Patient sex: F
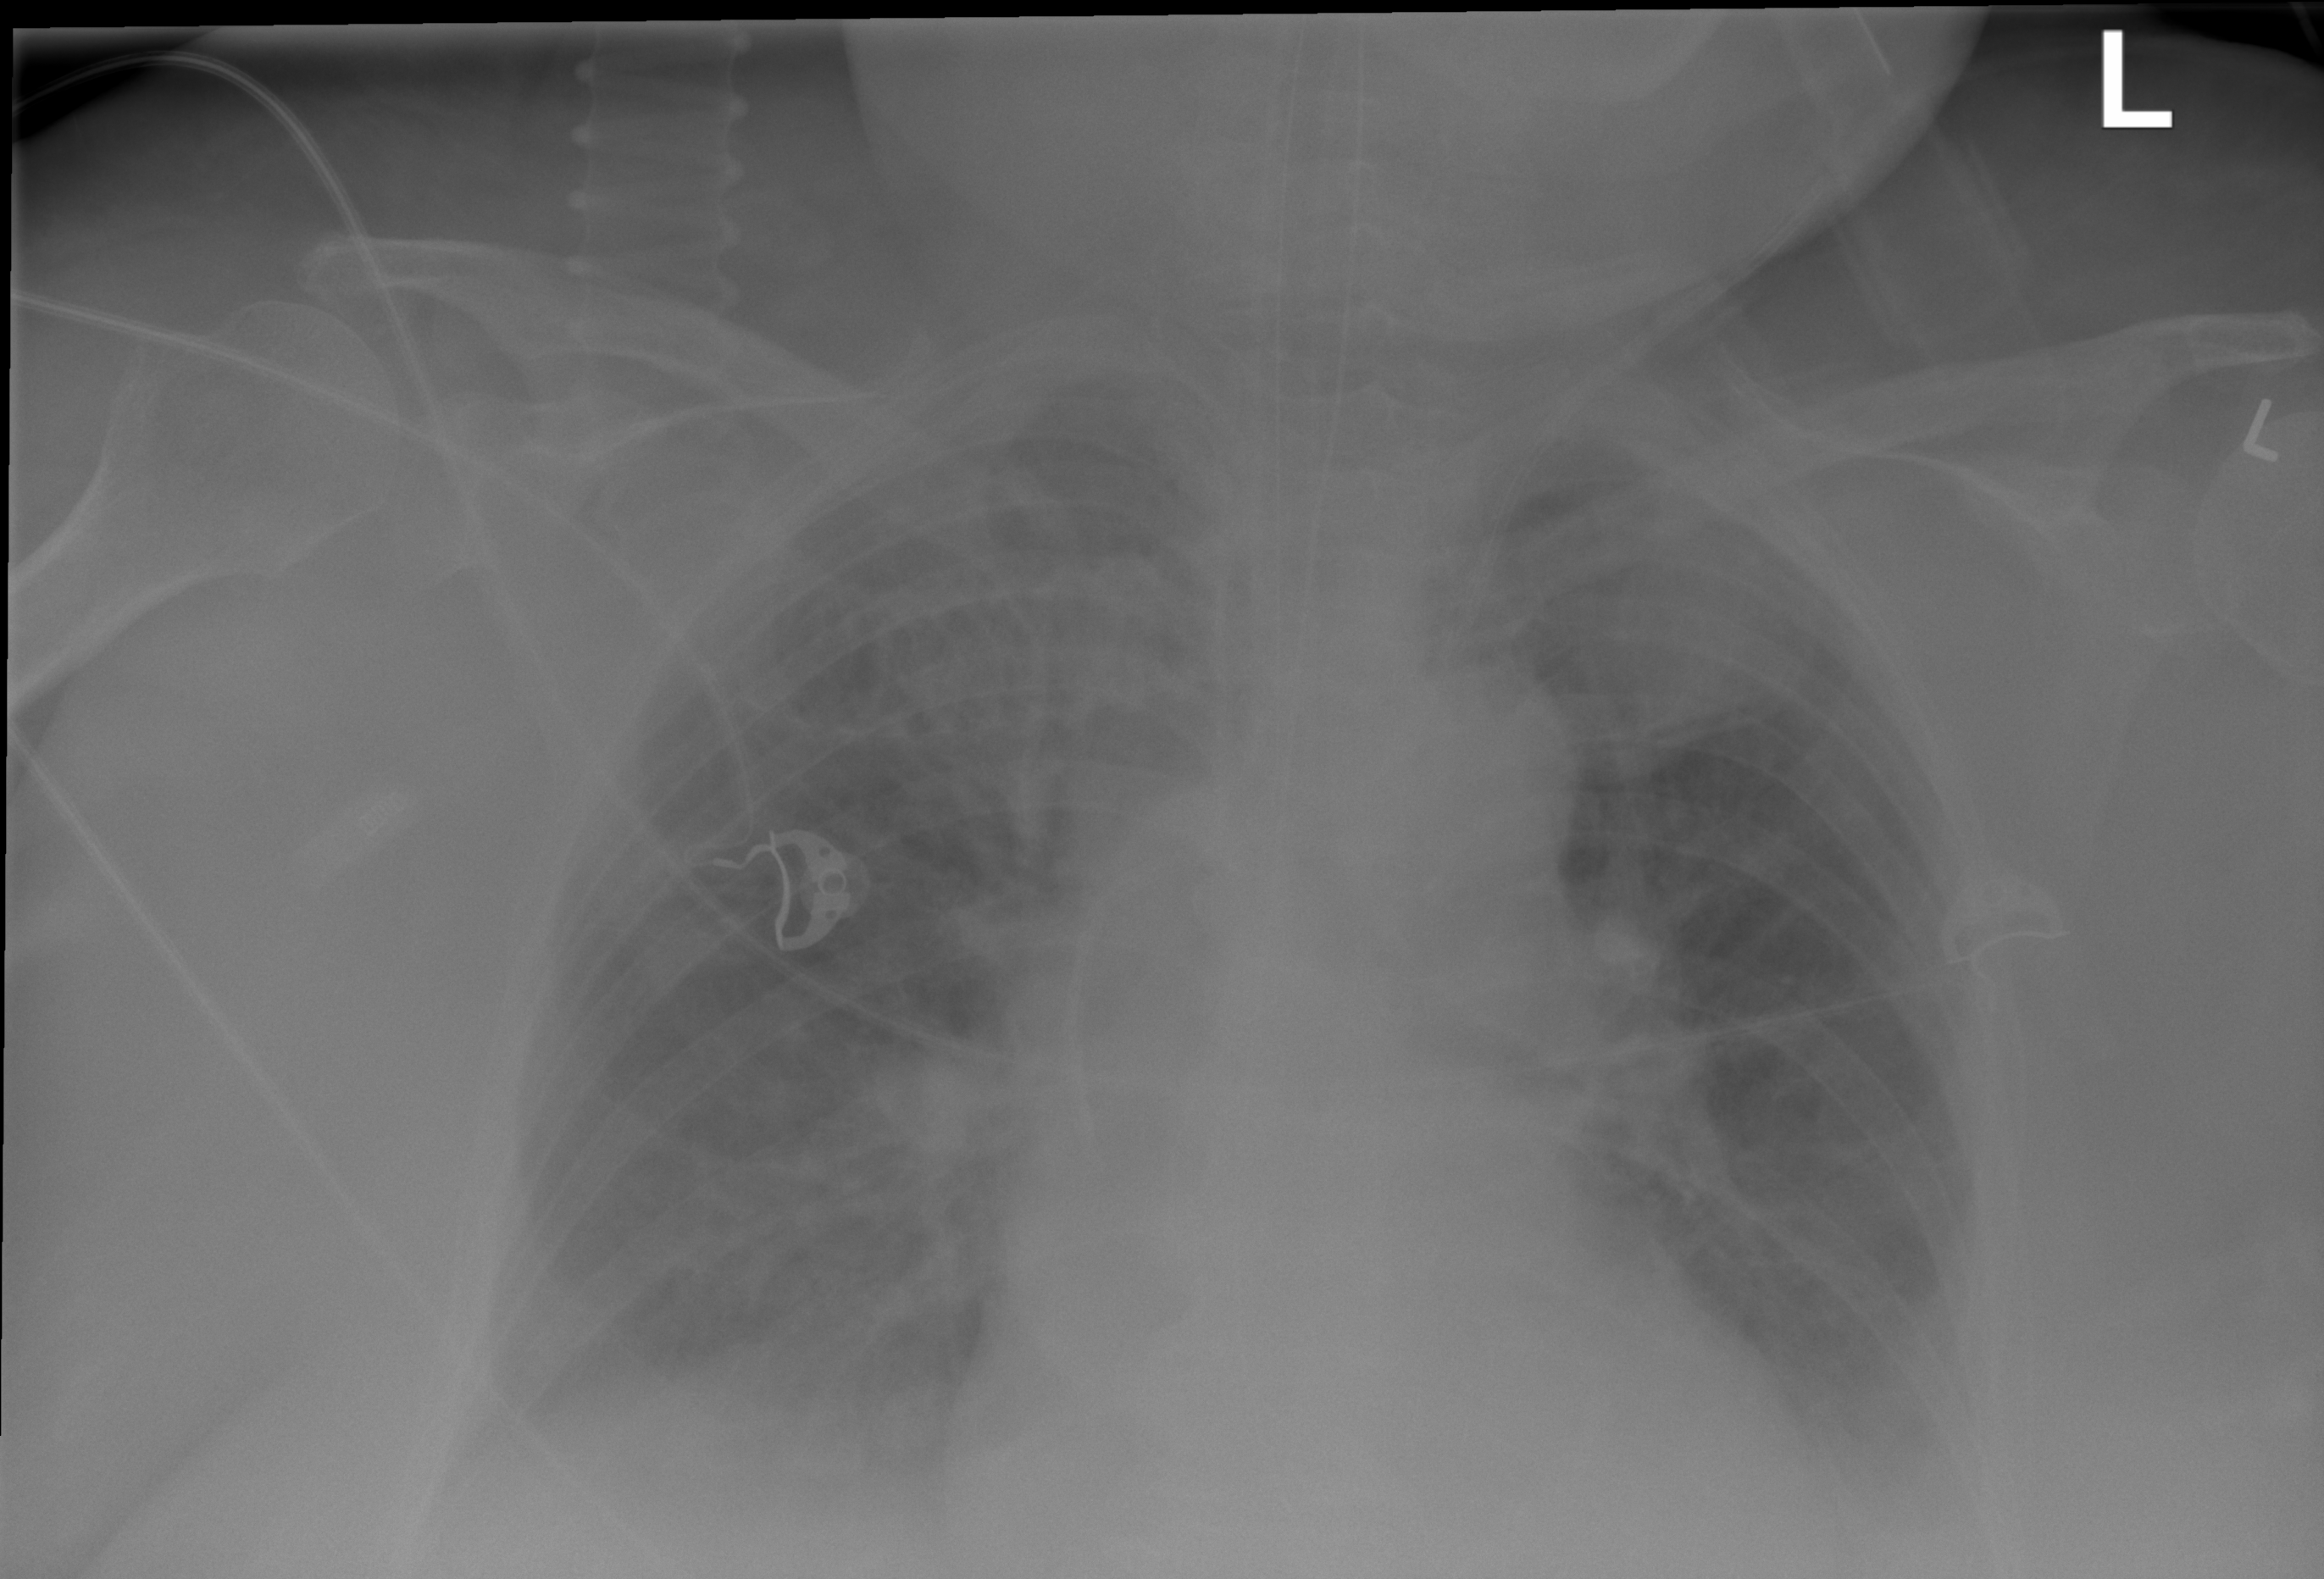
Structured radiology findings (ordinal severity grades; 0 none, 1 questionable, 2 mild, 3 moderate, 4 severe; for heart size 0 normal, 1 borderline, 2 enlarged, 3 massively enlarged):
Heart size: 0
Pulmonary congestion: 2
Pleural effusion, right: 1
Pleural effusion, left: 0
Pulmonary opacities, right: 1
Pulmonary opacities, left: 1
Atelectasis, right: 1
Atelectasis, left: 1